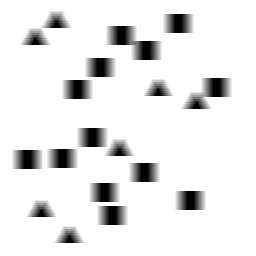
Squares: 13
Triangles: 7
Stars: 0
Total shapes: 20